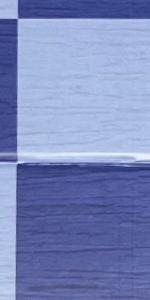
Label: Empty